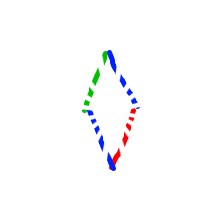
Shape: rhombus